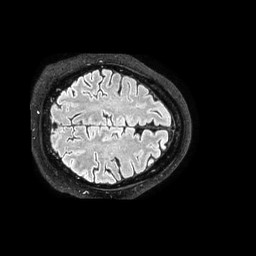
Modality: FLAIR
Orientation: axial
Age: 67
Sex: male
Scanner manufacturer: philips
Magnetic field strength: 3 T
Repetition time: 4.8 s
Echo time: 0.34 s